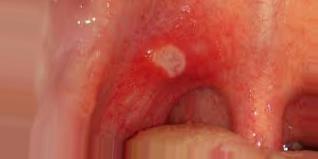
Condition: Mouth Ulcer